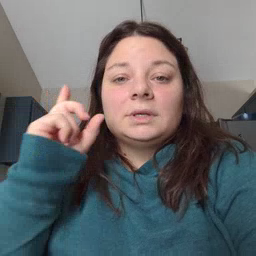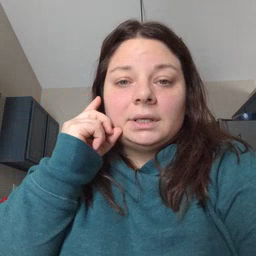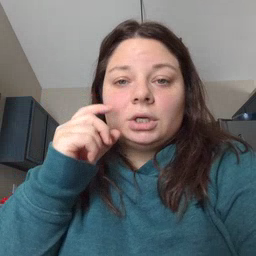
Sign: ear